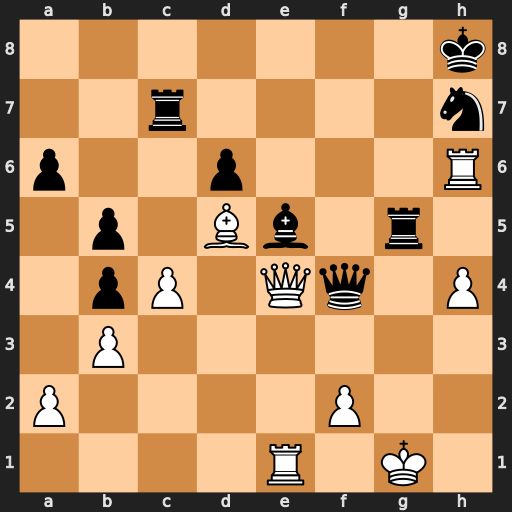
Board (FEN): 7k/2r4n/p2p3R/1p1Bb1r1/1pP1Qq1P/1P6/P4P2/4R1K1
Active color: w
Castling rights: -
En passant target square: -
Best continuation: hxg5 Qxg5+ Qg2